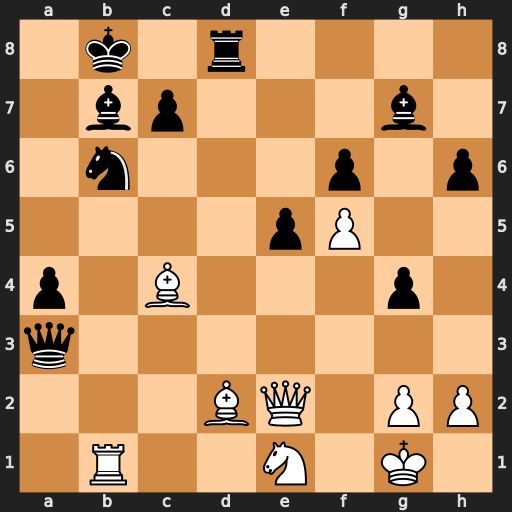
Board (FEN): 1k1r4/1bp3b1/1n3p1p/4pP2/p1B3p1/q7/3BQ1PP/1R2N1K1
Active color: w
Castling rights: -
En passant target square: -
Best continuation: Bb4 Nxc4 Bxa3